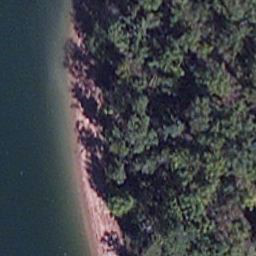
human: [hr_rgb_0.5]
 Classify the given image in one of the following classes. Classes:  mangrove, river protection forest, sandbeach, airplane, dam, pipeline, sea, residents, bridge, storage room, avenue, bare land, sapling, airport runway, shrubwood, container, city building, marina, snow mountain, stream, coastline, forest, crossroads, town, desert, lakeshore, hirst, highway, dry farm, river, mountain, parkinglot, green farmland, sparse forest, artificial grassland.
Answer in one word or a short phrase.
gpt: lakeshore